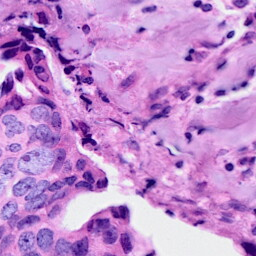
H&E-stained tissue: Breast